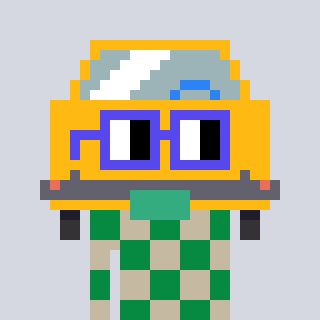
a pixel art character with square blue glasses, a taxi-shaped head and a bege-colored body on a cool background